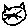
Label: cat